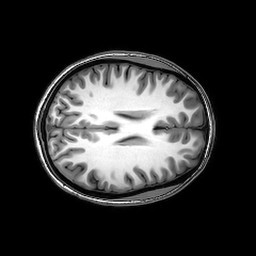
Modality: T1w
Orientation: axial
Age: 23
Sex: female
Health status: healthy
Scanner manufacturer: philips
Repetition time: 0.00835 s
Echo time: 0.00385 s